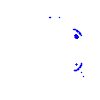
Particle: electron